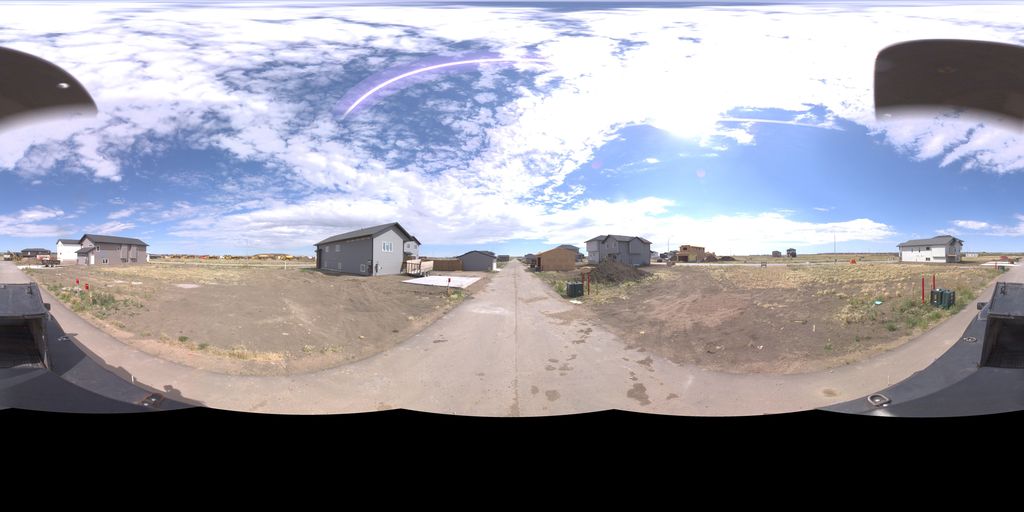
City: saskatoon